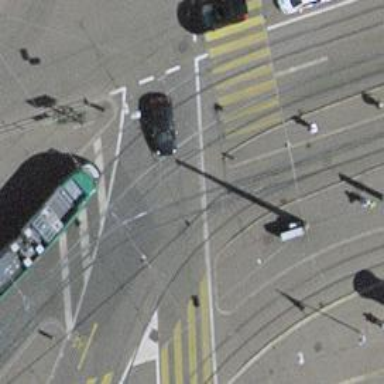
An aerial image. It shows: Tram level crossing on the railway.